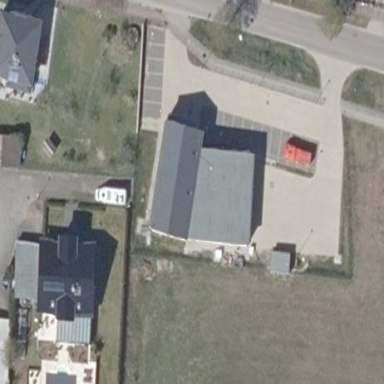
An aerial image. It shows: Fire station building.